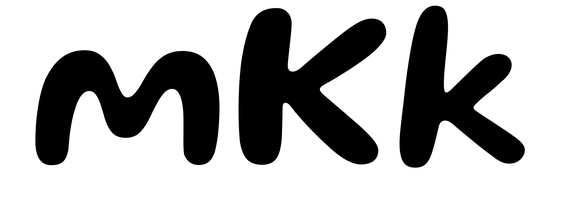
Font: Gluten_Medium